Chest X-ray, PA view. Patient: 55 years old, sex F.
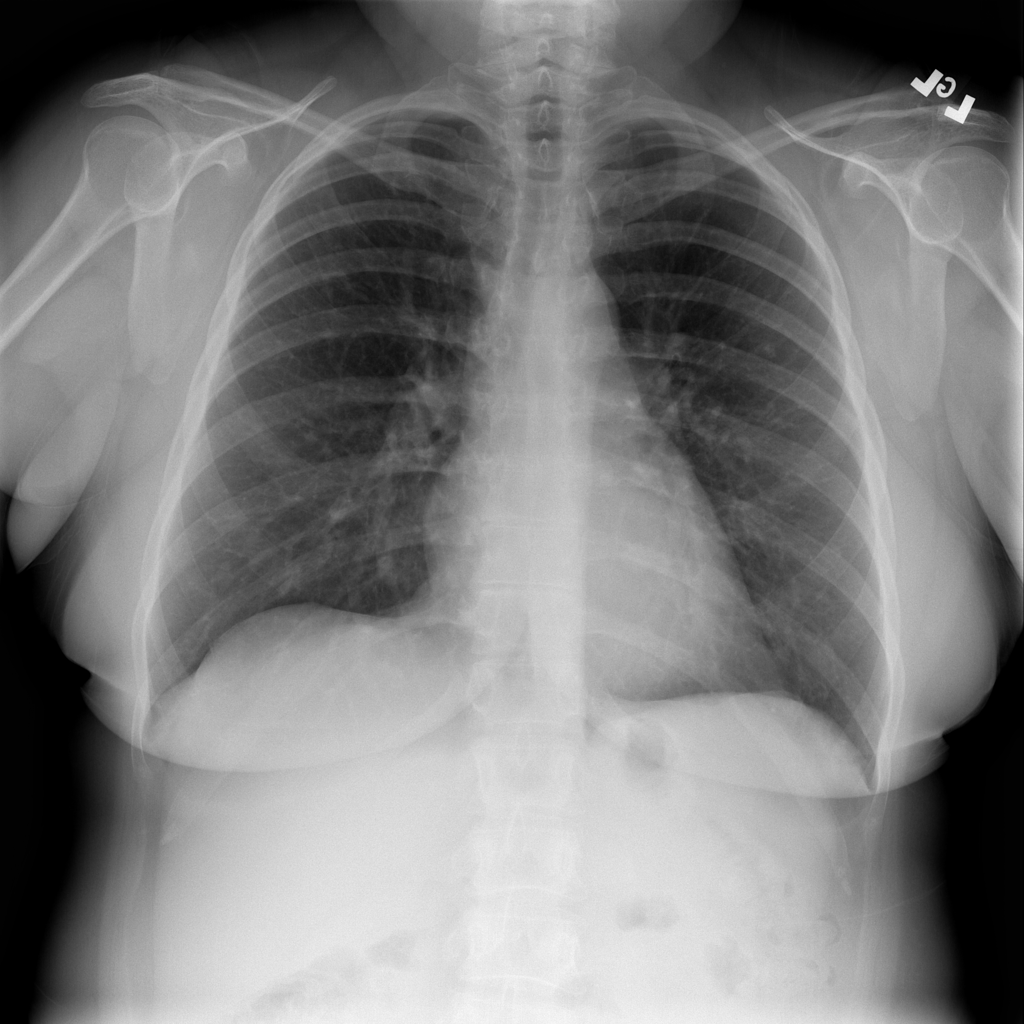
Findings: No Finding